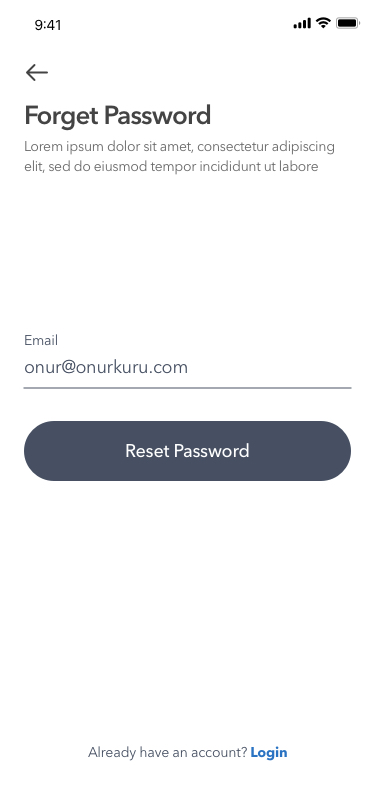
Text in this UI design:
Already have an account? Login